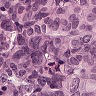
Metastatic tissue present: yes